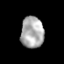
Tissue: prostate
Cell type: Epithelial cells
Senescence score: 0.2549
Nuclear area (px): 706
Mean DAPI intensity: 171.881